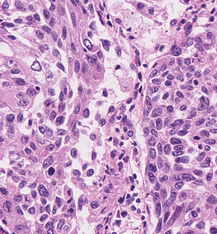
Tumor epithelial tissue: yes
Tumor-associated stroma tissue: yes
Normal tissue: no